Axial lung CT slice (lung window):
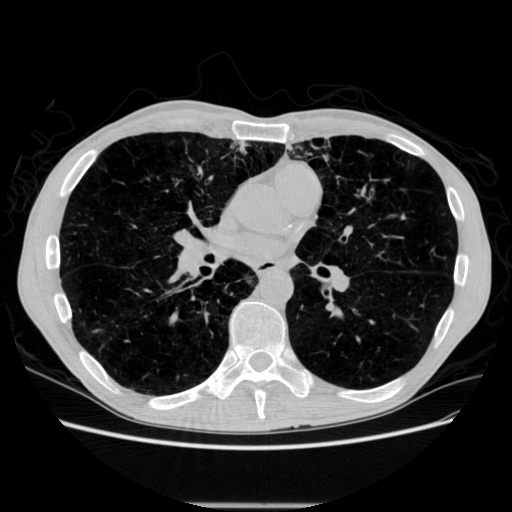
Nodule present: no